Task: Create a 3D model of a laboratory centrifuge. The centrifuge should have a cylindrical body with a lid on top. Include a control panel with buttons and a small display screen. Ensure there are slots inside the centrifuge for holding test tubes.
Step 265:
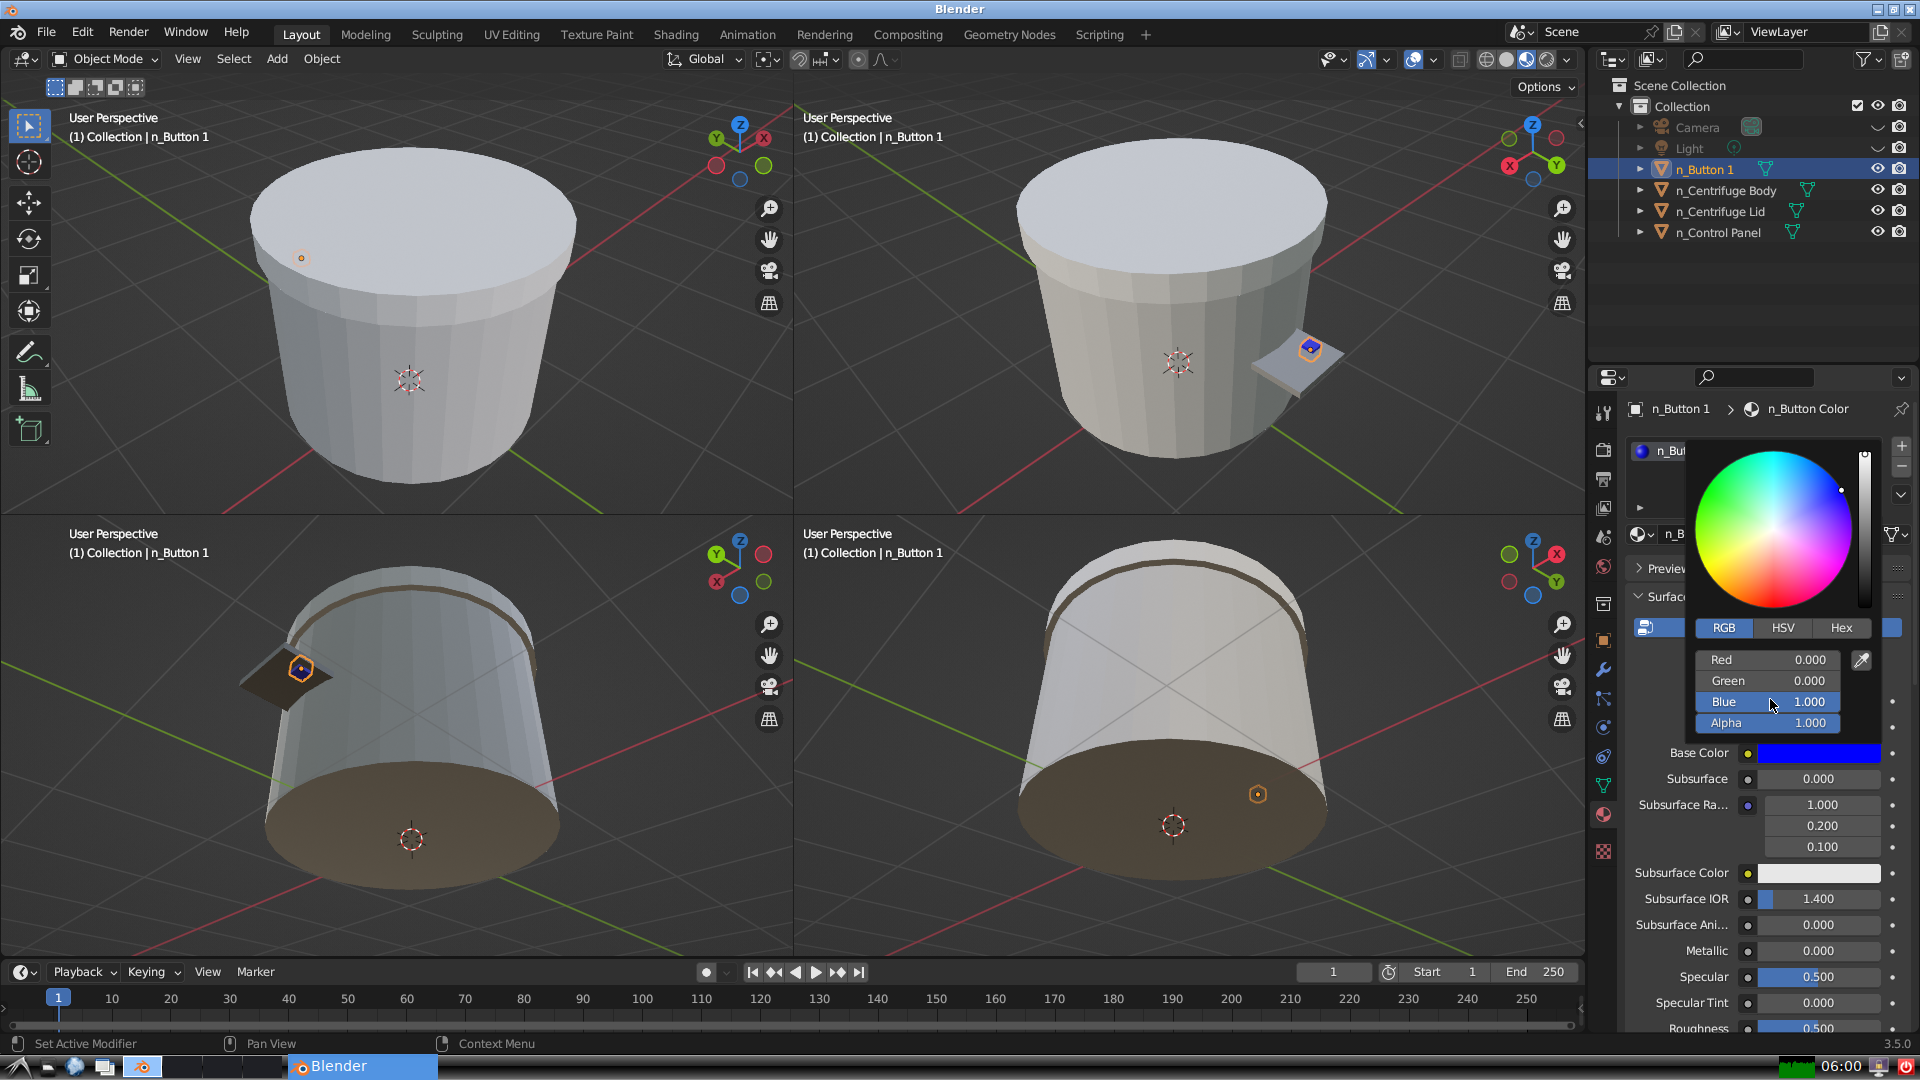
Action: {"mouse_move": [1816, 750]}